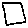
Label: square